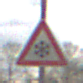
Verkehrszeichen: SchneeOderEisglaette
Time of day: MorningAfternoon
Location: Outdoor (Suburban)
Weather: Overcast
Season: NotSpecified
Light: Natural